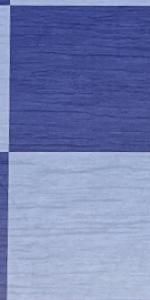
Label: Empty